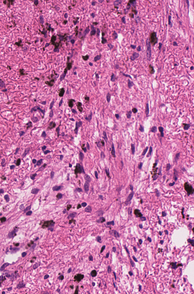
Tumor epithelial tissue: no
Tumor-associated stroma tissue: yes
Normal tissue: no